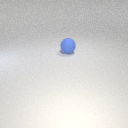
large blue rubber sphere